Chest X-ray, PA view. Patient: 48 years old, sex M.
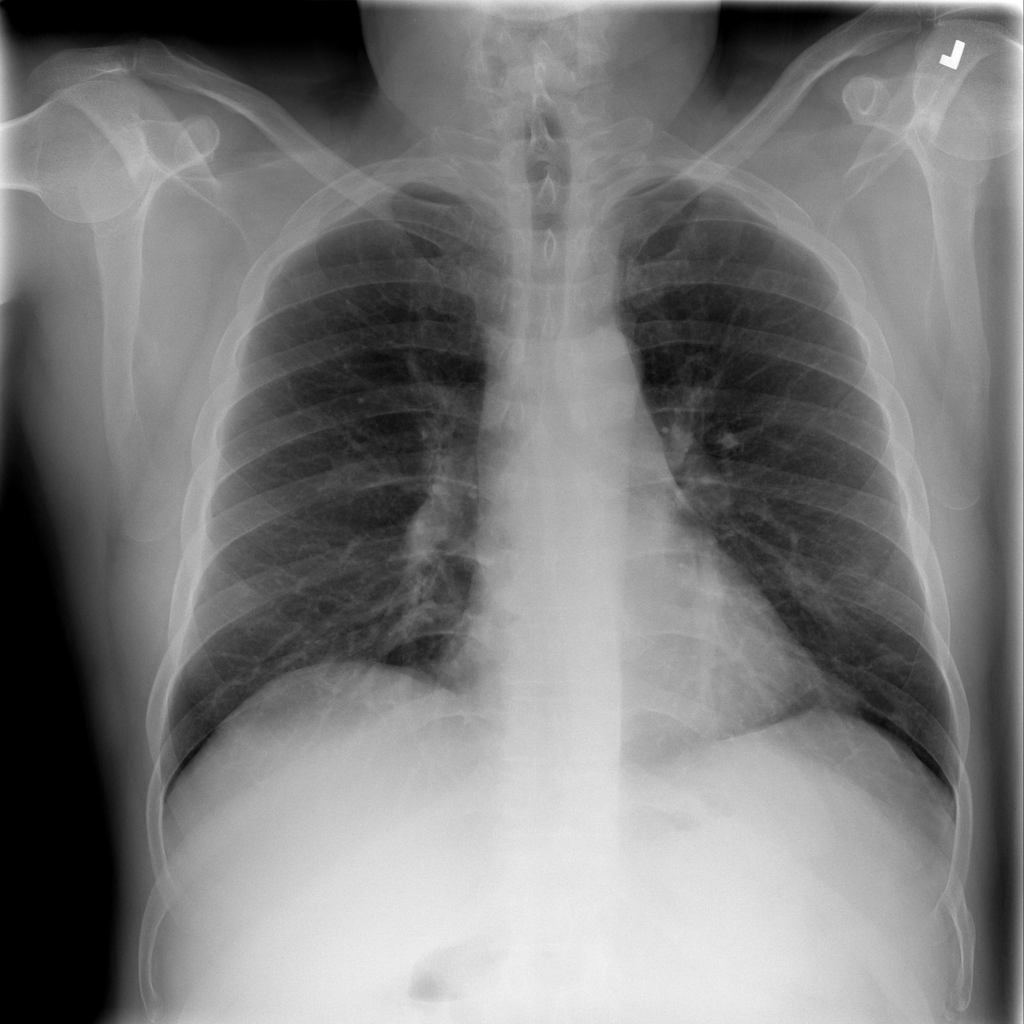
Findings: No Finding